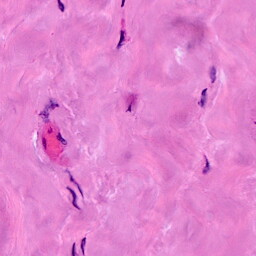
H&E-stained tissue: Breast